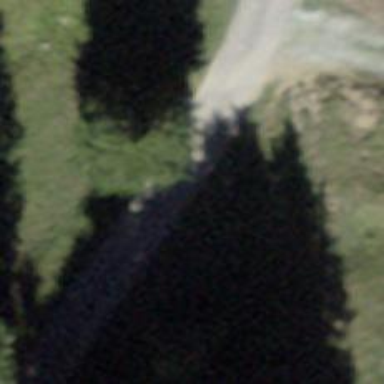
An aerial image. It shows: Well-maintained grade1 track for hiking in the backcountry.